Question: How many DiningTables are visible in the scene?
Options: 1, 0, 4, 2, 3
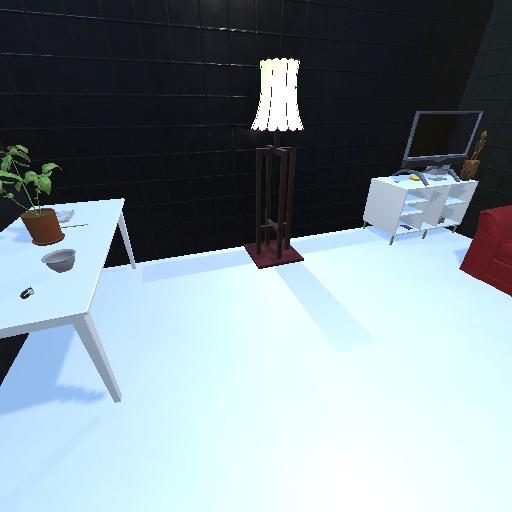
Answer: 1